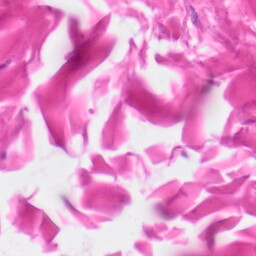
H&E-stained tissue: Skin